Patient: sex F, age 58
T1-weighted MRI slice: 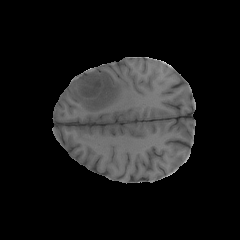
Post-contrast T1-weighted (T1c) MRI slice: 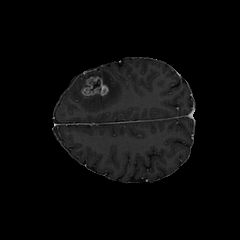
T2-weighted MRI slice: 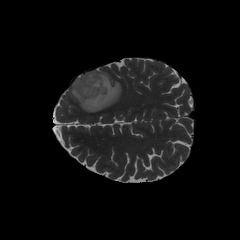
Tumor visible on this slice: yes
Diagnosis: Glioblastoma, IDH-wildtype
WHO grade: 4